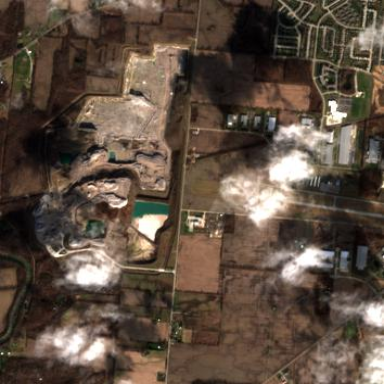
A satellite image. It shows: Quarry area.